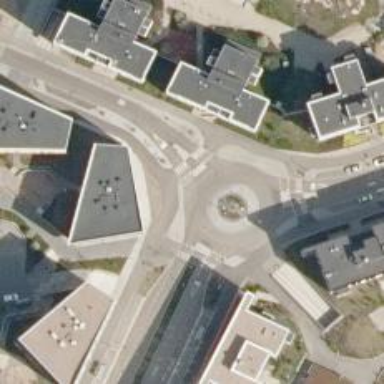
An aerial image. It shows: Uncontrolled crossing with pedestrian island.